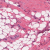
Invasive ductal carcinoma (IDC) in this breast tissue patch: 0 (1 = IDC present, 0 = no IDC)